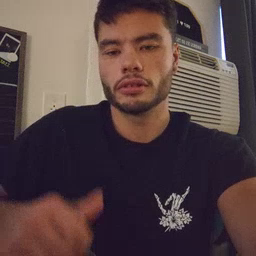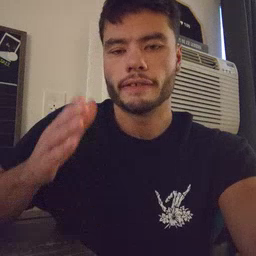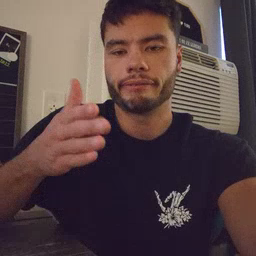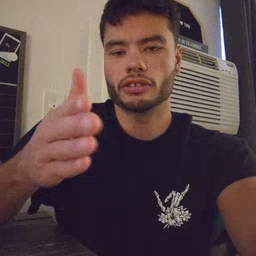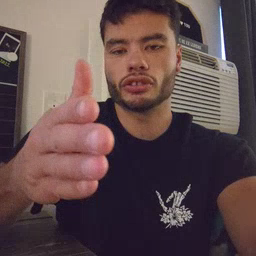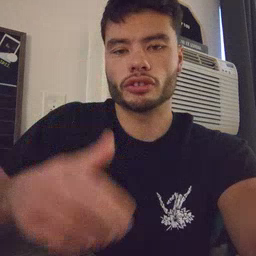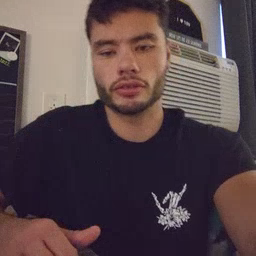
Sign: fish